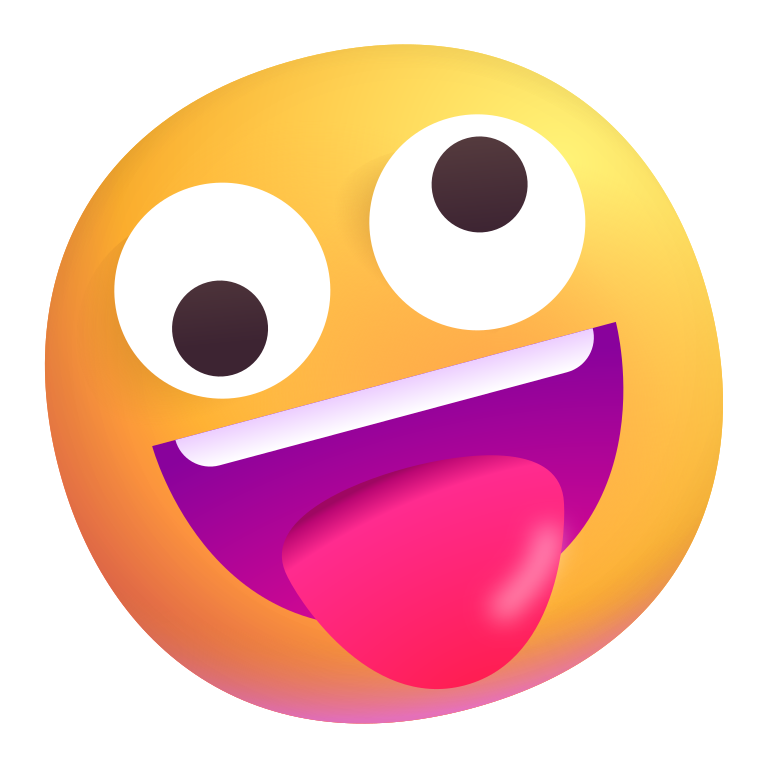
zany face color